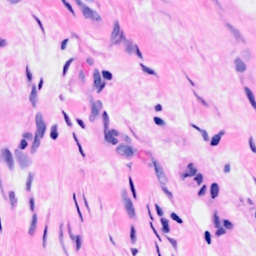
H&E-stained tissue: Breast